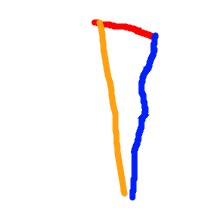
Shape: triangle